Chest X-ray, AP view. Patient: 30 years old, sex F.
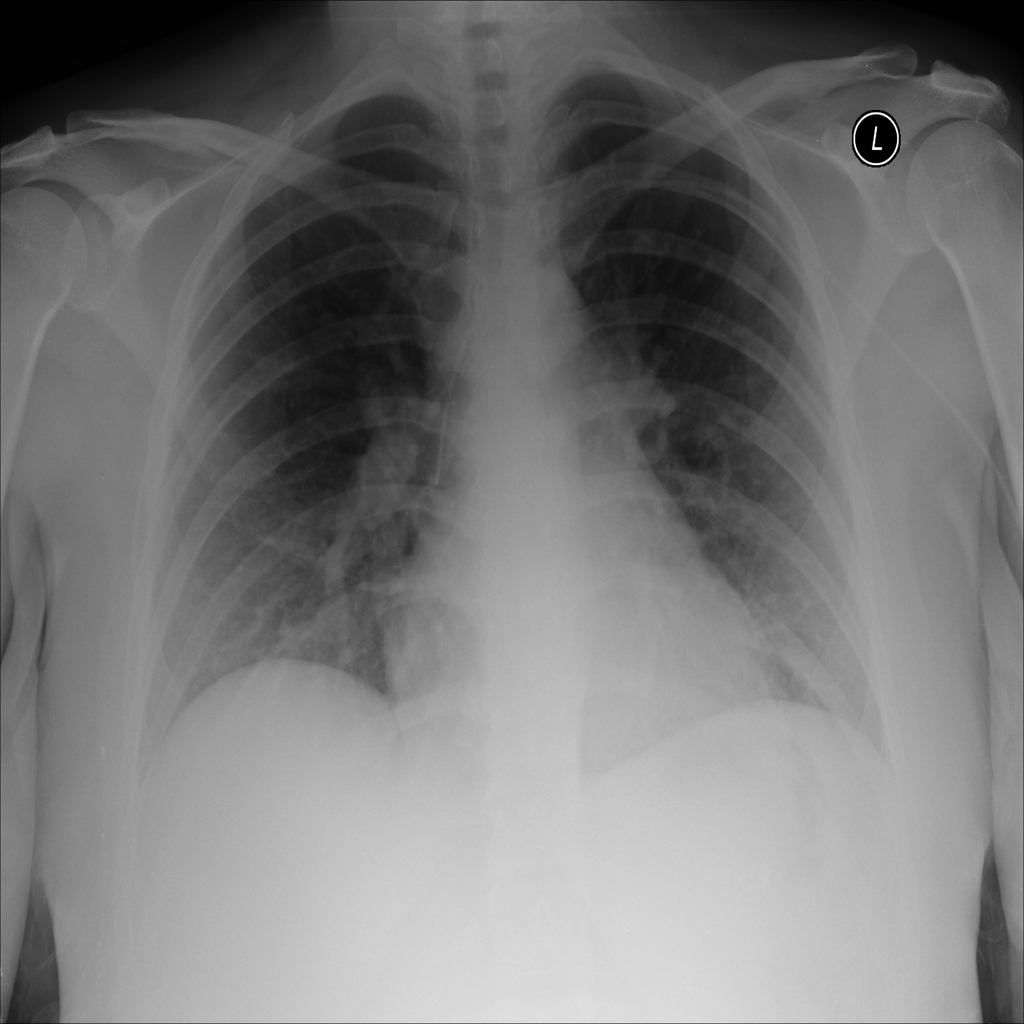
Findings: Atelectasis